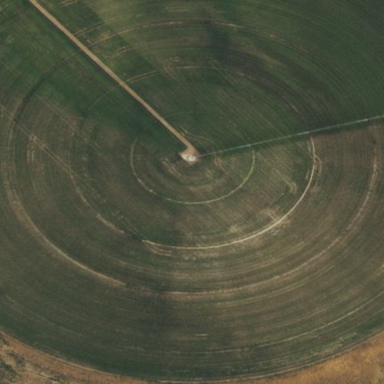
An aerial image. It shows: Farmland with pivot irrigation system.